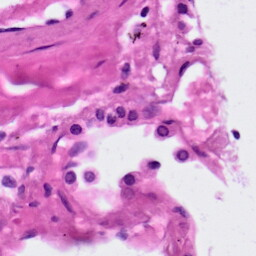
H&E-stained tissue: Lung